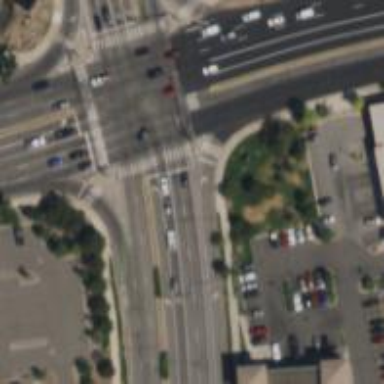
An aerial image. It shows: Secondary link road with asphalt surface and separate sidewalk.